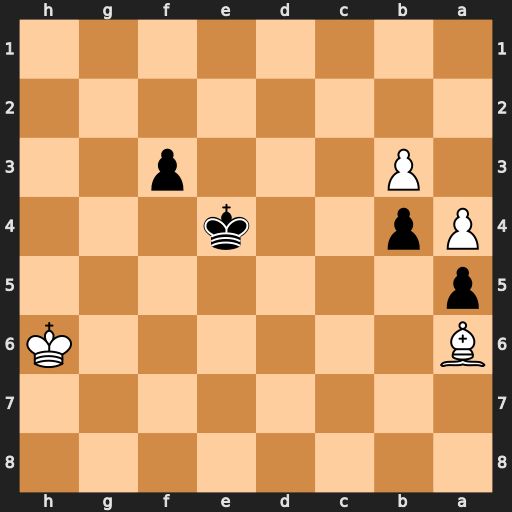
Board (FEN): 8/8/B6K/p7/Pp2k3/1P3p2/8/8
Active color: b
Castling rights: -
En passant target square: -
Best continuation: f2 Kg5 Kf3 Bf1 Kg3 Kf6 Kh2 Ke5 Kg1